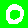
Digit: 0